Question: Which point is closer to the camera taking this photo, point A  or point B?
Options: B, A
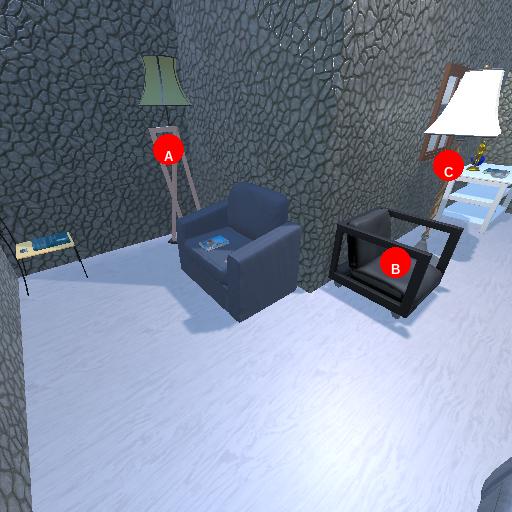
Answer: B